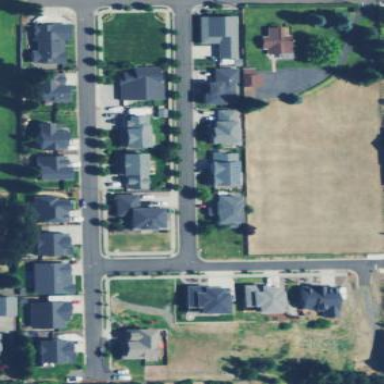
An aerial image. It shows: This residential area consists of single-family homes.